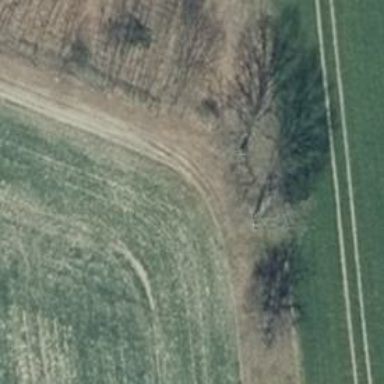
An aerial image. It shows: Row of deciduous broadleaved trees.